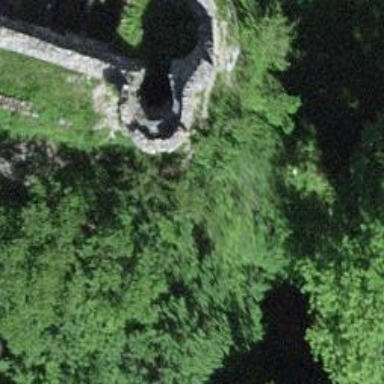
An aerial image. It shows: Path through tunnel.